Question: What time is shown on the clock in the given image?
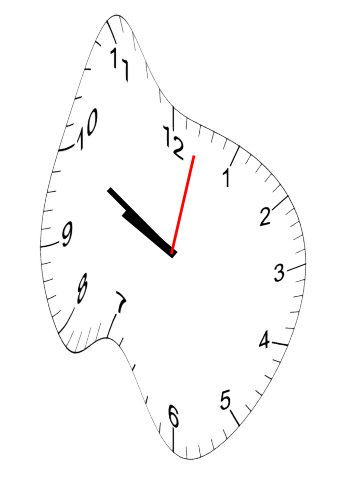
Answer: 09:50:02